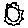
Label: sun